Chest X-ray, PA view. Patient: 58 years old, sex F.
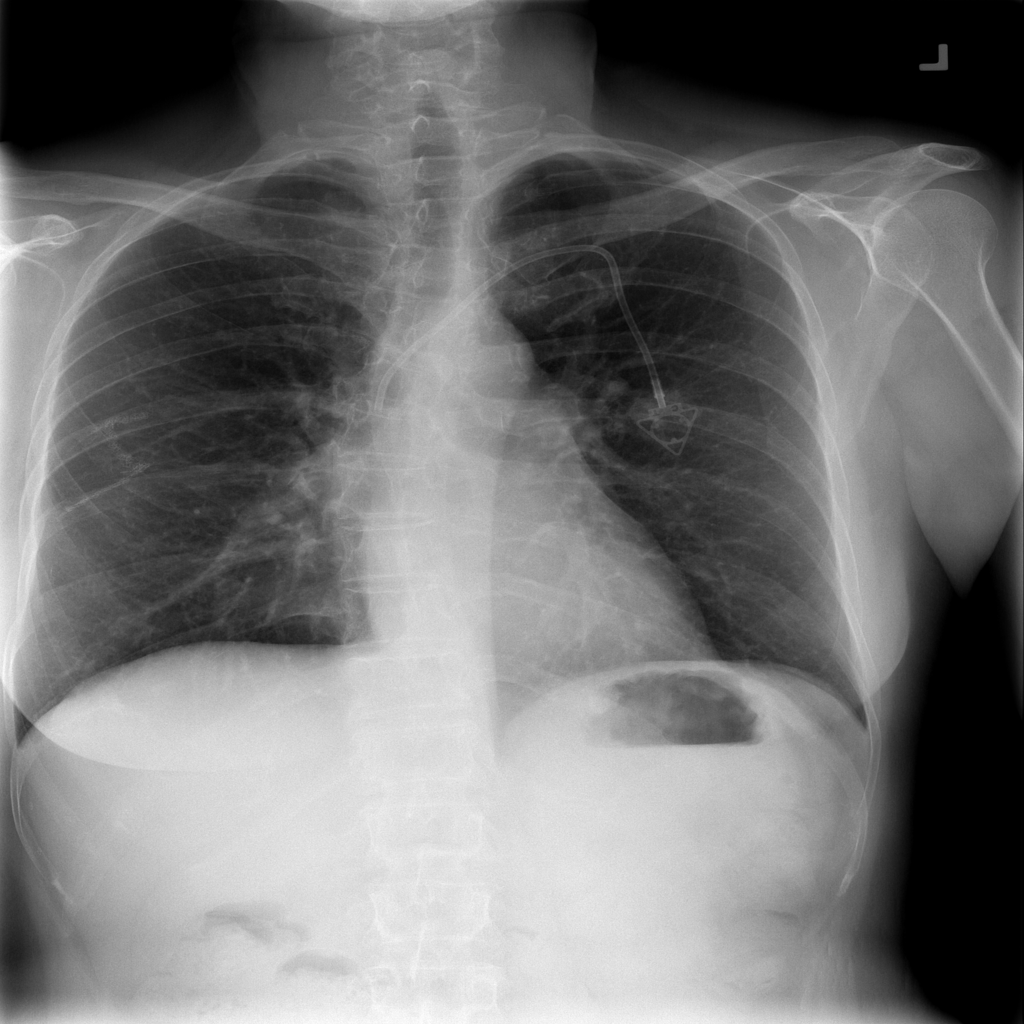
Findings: No Finding